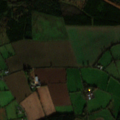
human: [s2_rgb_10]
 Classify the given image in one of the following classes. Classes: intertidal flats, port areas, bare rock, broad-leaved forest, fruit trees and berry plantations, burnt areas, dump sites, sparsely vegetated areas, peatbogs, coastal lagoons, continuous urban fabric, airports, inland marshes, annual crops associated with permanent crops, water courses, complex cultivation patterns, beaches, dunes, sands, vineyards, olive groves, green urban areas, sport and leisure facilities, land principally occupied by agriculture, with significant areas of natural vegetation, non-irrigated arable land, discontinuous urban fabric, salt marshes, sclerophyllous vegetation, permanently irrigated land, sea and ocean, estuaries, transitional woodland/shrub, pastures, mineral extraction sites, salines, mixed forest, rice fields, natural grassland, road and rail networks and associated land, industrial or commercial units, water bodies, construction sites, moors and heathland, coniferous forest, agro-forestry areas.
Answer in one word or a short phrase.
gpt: non-irrigated arable land, pastures, coniferous forest, transitional woodland/shrub